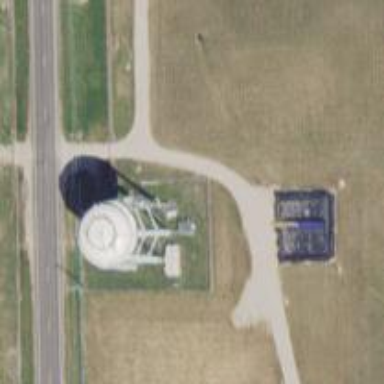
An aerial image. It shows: Water tower that is man-made.